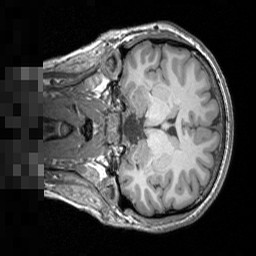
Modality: T1w
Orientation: coronal
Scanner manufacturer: siemens
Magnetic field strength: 3 T
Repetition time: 1.5 s
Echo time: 0.00291 s